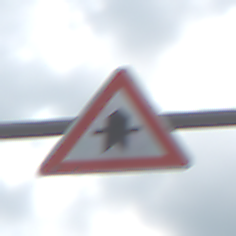
Verkehrszeichen: Vorfahrt
Umgebung: Outdoor, Nature
Tageszeit: MorningAfternoon
Wetter: PartlyCloudy
Licht: Natural
Jahreszeit: NotSpecified
Kontrast: LowContrast